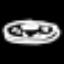
Label: donut